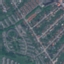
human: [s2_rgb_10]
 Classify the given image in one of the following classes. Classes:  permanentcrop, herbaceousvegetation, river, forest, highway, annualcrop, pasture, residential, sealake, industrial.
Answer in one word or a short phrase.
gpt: Residential